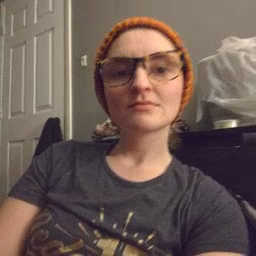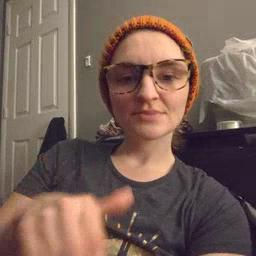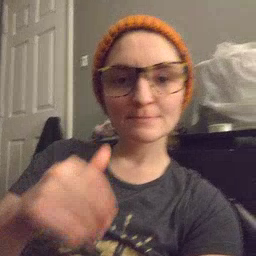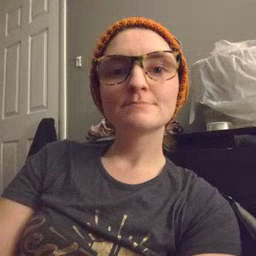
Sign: jeans